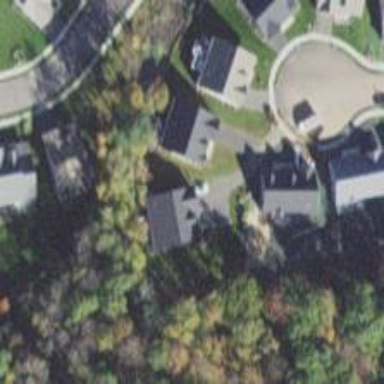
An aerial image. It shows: Residential driveway.